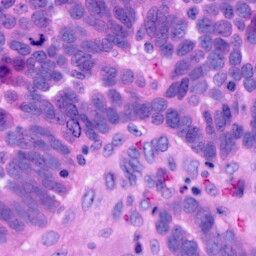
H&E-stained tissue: Ovarian